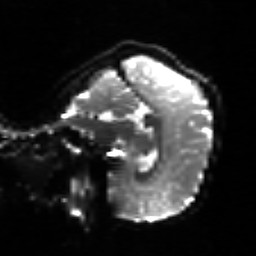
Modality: sbref
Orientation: sagittal
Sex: female
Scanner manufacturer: siemens
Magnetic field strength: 3 T
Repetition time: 5 s
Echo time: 0.071 s